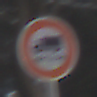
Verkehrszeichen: TatsaechlicheLaenge
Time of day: MorningAfternoon
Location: Outdoor (Special)
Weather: Clear
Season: Winter
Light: Natural